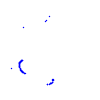
Particle: proton